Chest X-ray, AP view. Patient: 63 years old, sex F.
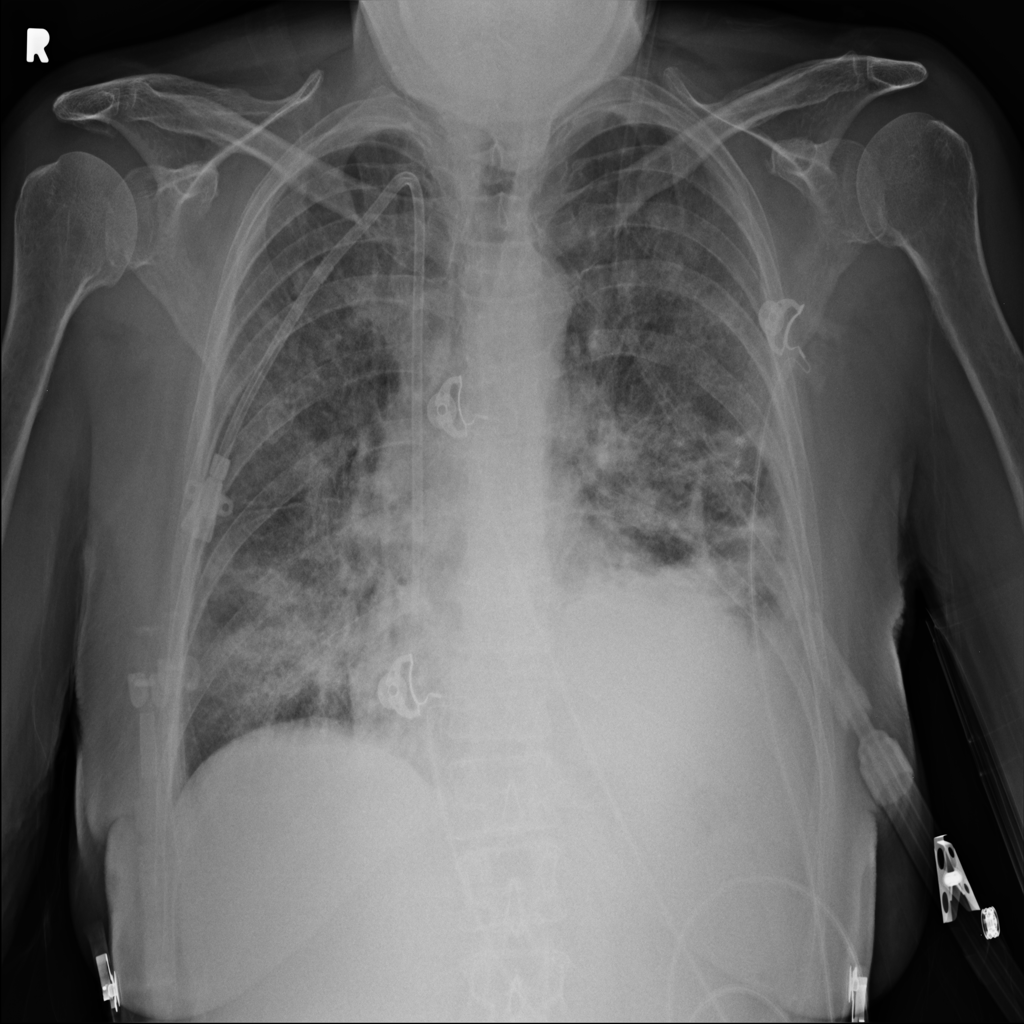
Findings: Atelectasis, Consolidation